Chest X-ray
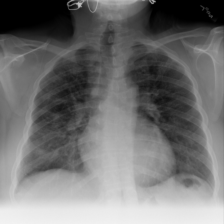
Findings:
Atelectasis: negative
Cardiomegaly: negative
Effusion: negative
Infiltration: positive
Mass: negative
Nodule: negative
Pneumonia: negative
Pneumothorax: negative
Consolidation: negative
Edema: negative
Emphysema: negative
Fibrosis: negative
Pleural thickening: negative
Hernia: negative